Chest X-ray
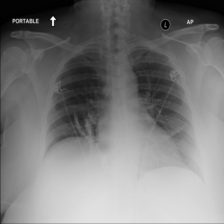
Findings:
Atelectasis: positive
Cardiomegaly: negative
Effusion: negative
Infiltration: negative
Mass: negative
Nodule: negative
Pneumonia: negative
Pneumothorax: negative
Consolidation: negative
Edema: negative
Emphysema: negative
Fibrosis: negative
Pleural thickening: negative
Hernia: negative